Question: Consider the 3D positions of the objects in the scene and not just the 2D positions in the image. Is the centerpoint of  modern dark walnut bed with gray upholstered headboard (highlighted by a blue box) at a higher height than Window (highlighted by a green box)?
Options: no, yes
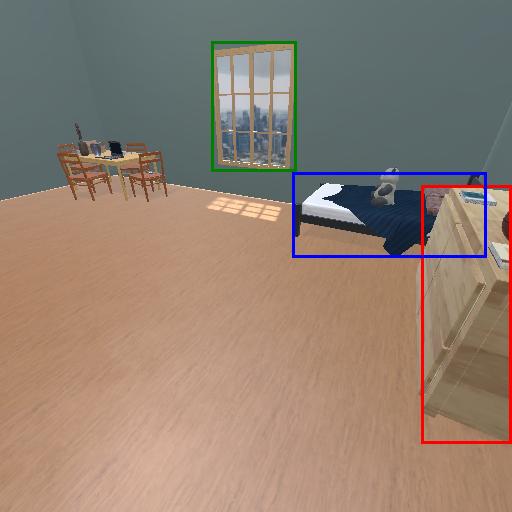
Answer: no